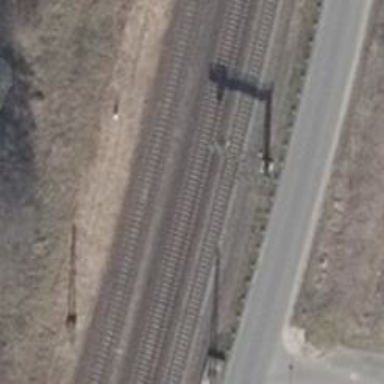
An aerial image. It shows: Railway signal.